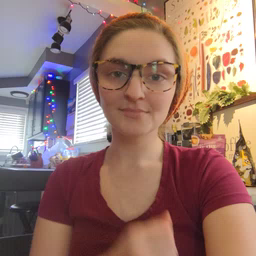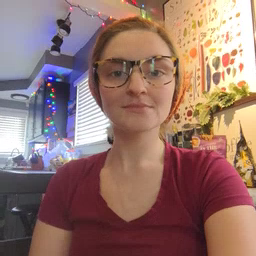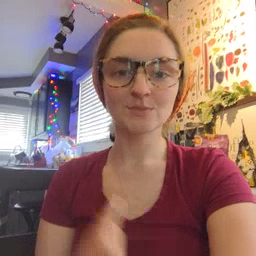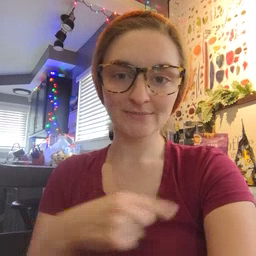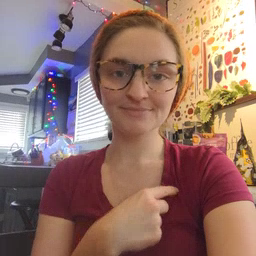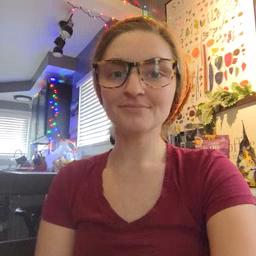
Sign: weus